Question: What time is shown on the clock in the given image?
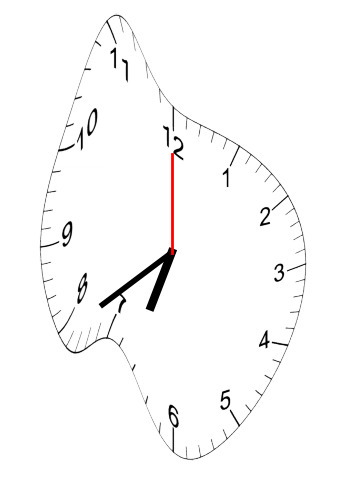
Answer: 06:39:00